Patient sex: F
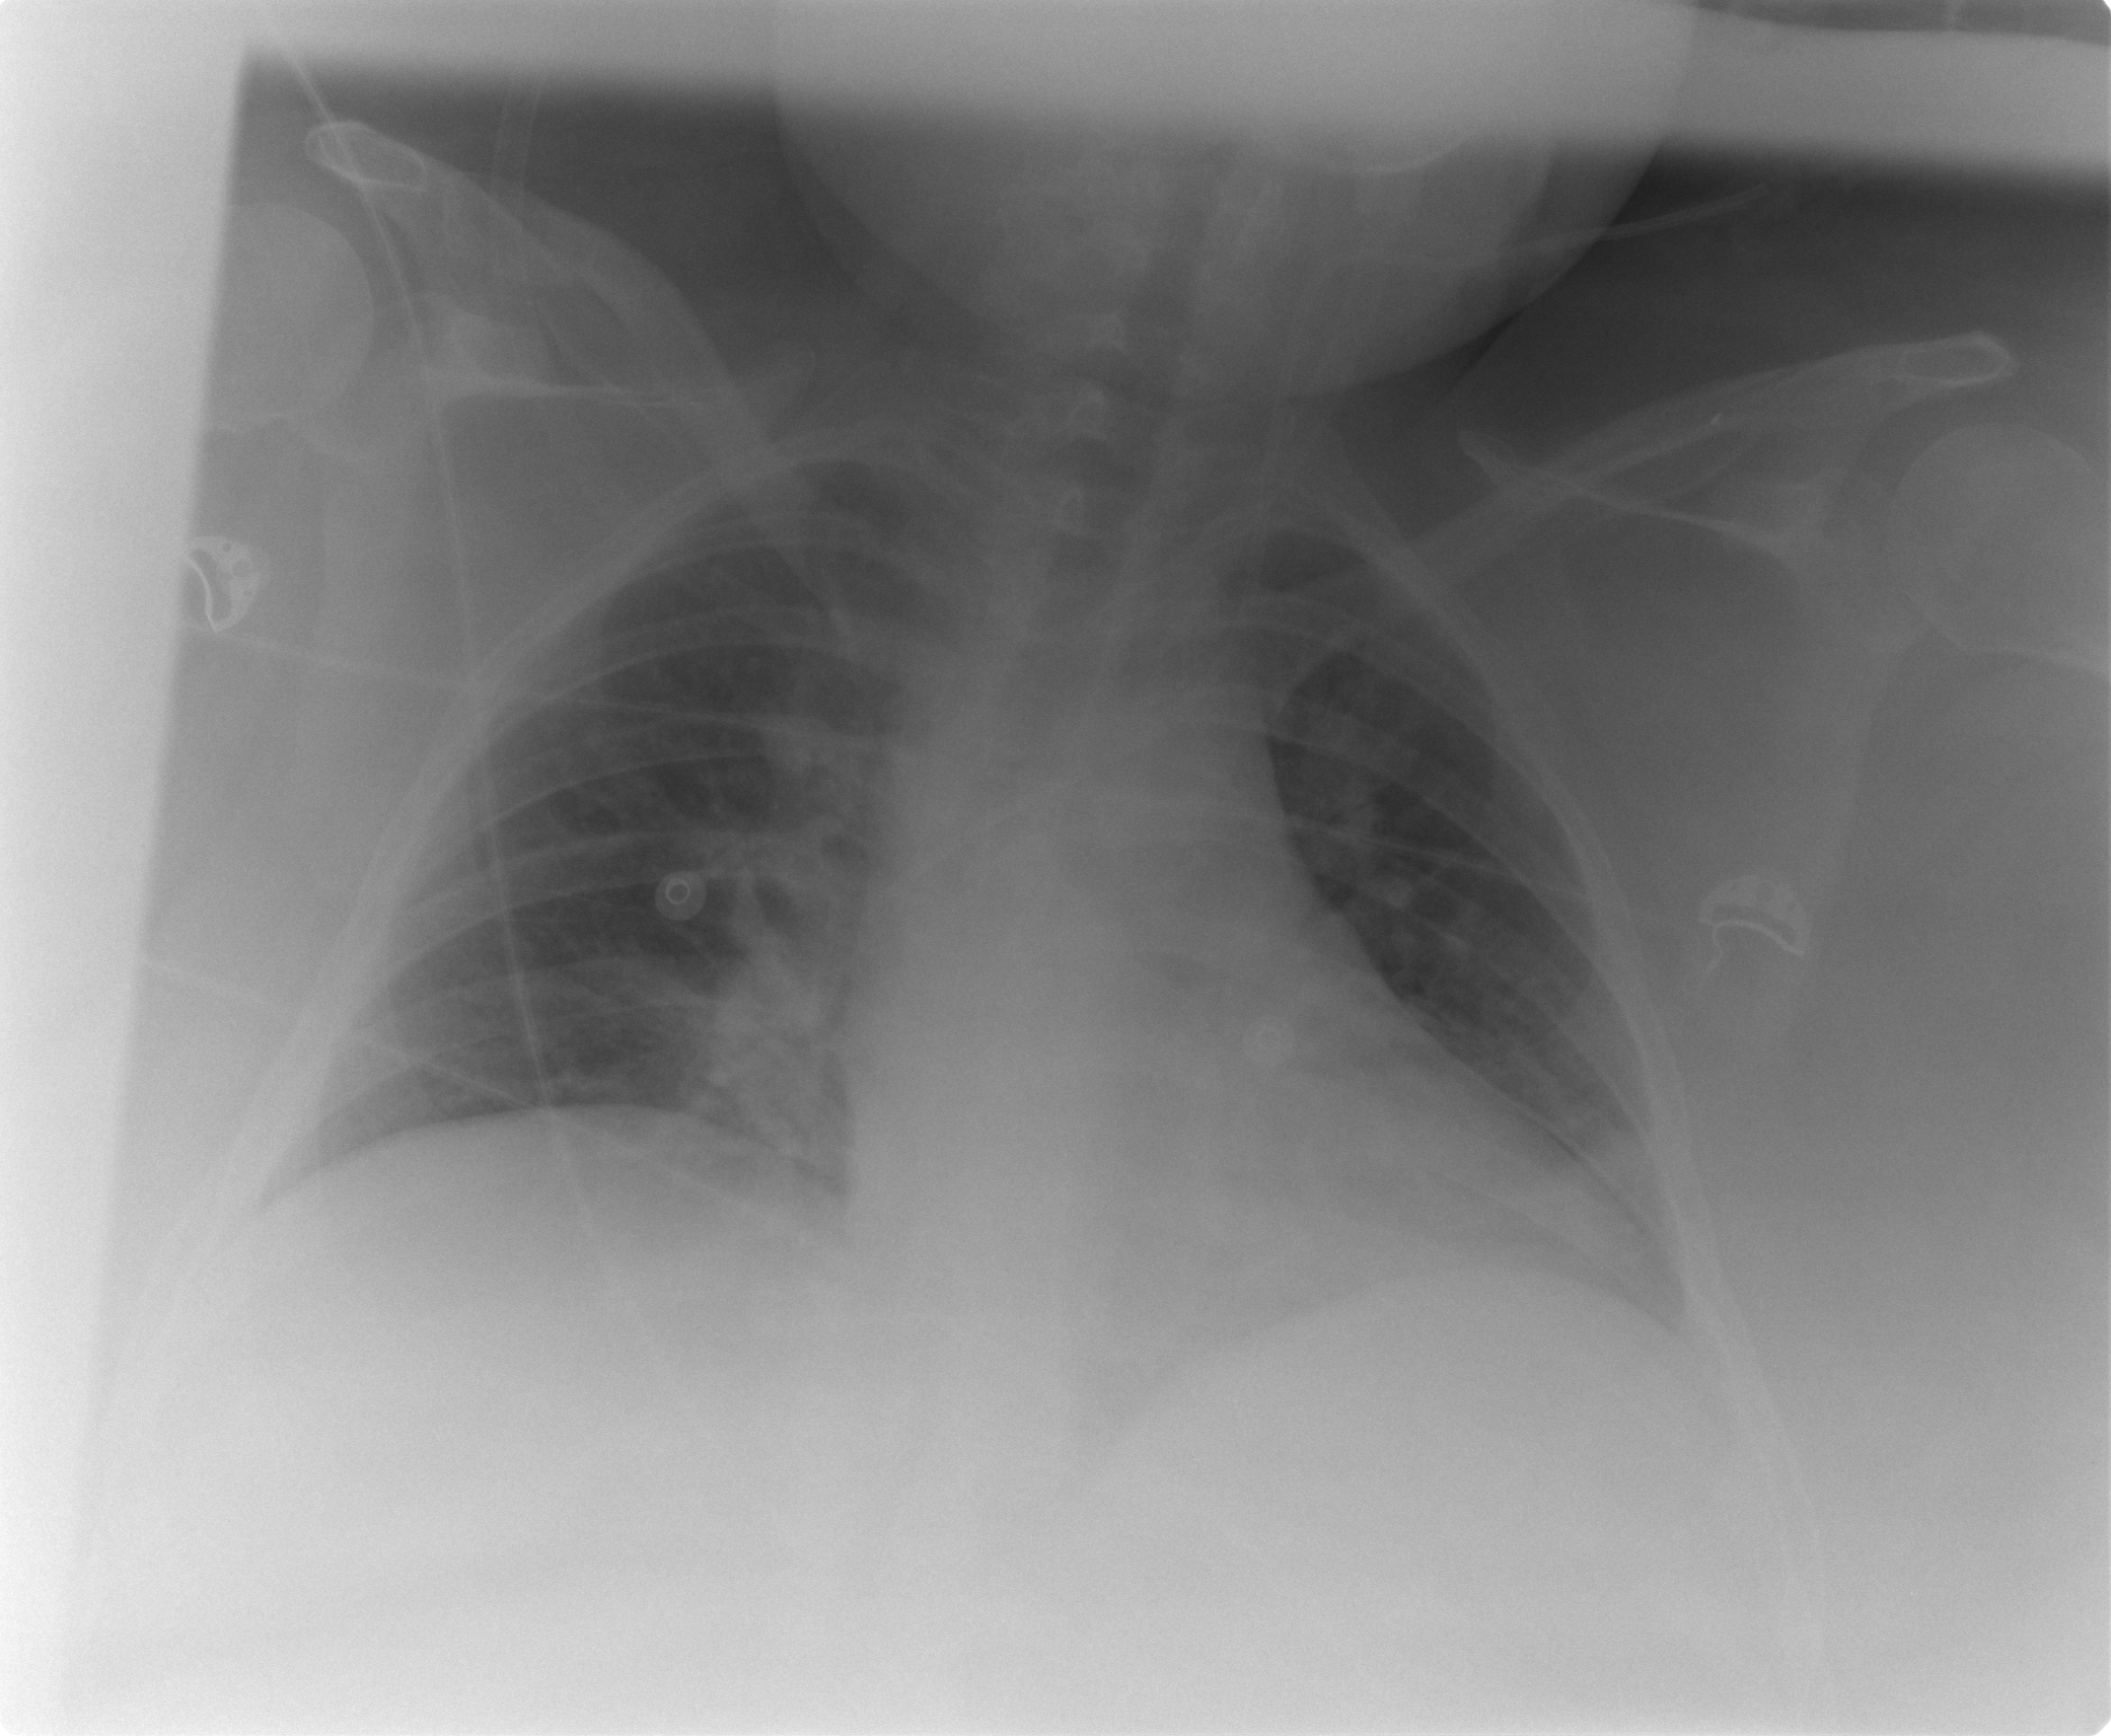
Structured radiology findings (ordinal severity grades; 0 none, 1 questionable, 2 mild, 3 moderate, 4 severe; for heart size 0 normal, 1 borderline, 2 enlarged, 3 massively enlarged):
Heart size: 2
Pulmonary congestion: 2
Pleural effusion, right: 1
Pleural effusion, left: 2
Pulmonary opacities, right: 2
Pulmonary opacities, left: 1
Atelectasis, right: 2
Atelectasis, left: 2